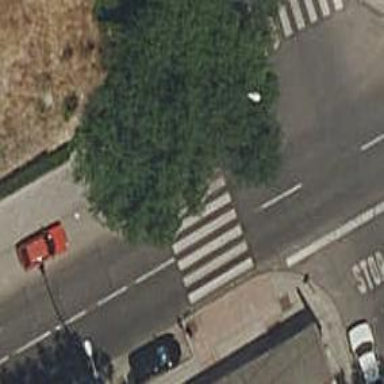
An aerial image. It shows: Zebra crossing on footway.